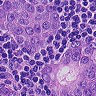
Metastatic tissue present: yes